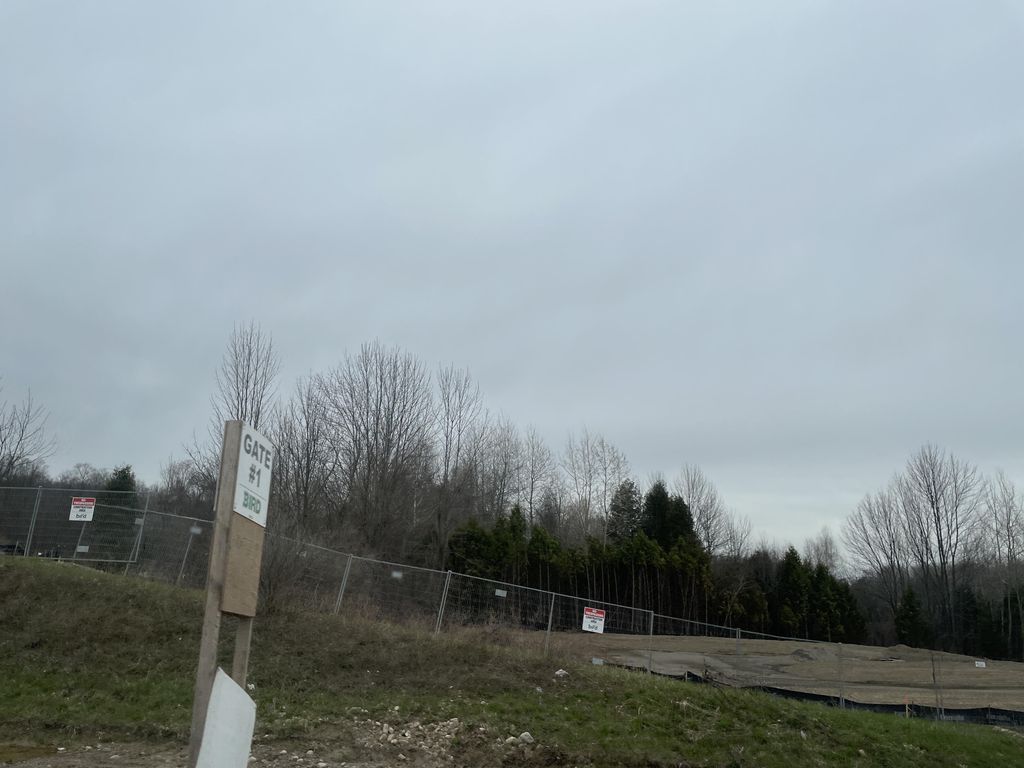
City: kitchener-waterloo